Field crop: maize
Growth stage: 1
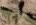
Species: atriplex